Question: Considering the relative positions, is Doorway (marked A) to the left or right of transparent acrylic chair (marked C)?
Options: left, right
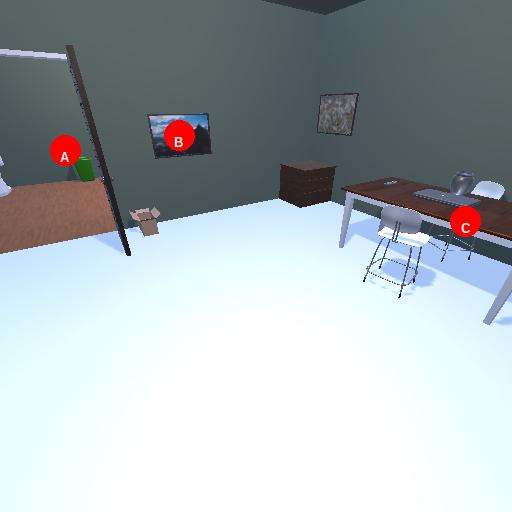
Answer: left